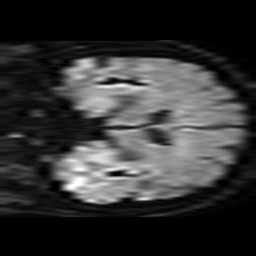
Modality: TRACE
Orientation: coronal
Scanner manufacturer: philips
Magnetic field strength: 3 T
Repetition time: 4.005 s
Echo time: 0.06134 s